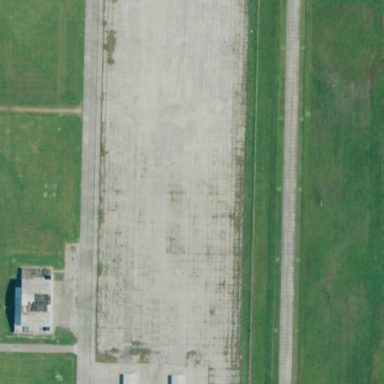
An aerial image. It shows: Disused airport with concrete surface.